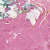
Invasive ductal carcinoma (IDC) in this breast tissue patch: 0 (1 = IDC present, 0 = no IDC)